Question: I'm using Pillow for a project, and I really want to create an effect like in the following Image, look:

In this picture, you see like the background Image is opaque, I don't know if that's the word I need to use. What I want to do is that the text is brighter than the background Image, this is a nice effect.
Can I duplicate this effect in Pillow? and if so, what would be the function? Thank you a lot. I know this is a broad question, but since I don't know how to even ask the question the proper way, I will accept any suggestion that will lead me to the right path.
PS. I found this picture at: <URL>
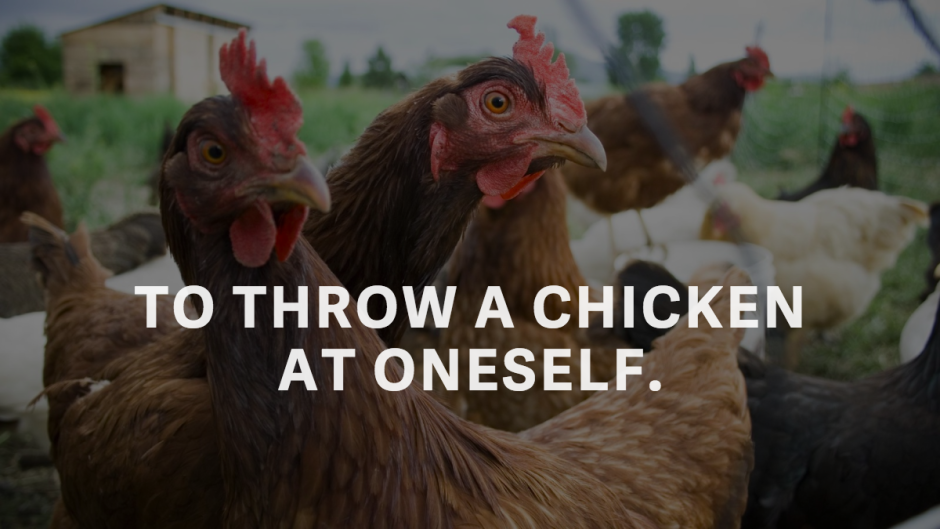
Answer: Based on the comment of @martineau
'''
from PIL import Image
im = Image.open('image-to-modify.jpg')
source = im.split()
R, G, B = 0, 1, 2
constant = 1.5 # constant by which each pixel is divided
Red = source[R].point(lambda i: i/constant)
Green = source[G].point(lambda i: i/constant)
Blue = source[B].point(lambda i: i/constant)
im = Image.merge(im.mode, (Red, Green, Blue))
im.save('modified-image.jpeg', 'JPEG', quality=100)
'''